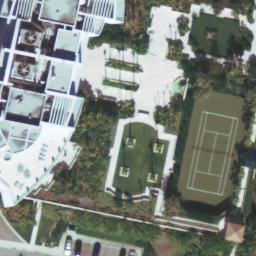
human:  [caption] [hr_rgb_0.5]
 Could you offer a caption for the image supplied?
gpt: There is a small tennis court with some buildings beside .

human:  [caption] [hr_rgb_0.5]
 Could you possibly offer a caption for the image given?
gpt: There is a tennis court surrounded by some trees and buildings beside .

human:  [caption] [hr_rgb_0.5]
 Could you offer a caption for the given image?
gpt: A small tennis court with some plants and buildings beside .

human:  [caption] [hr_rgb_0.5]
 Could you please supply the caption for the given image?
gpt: A tennis court is surrounded by some trees and buildings beside .

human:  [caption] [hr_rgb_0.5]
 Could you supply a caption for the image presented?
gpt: There is a small tennis court and surrounded by some plants and buildings beside .